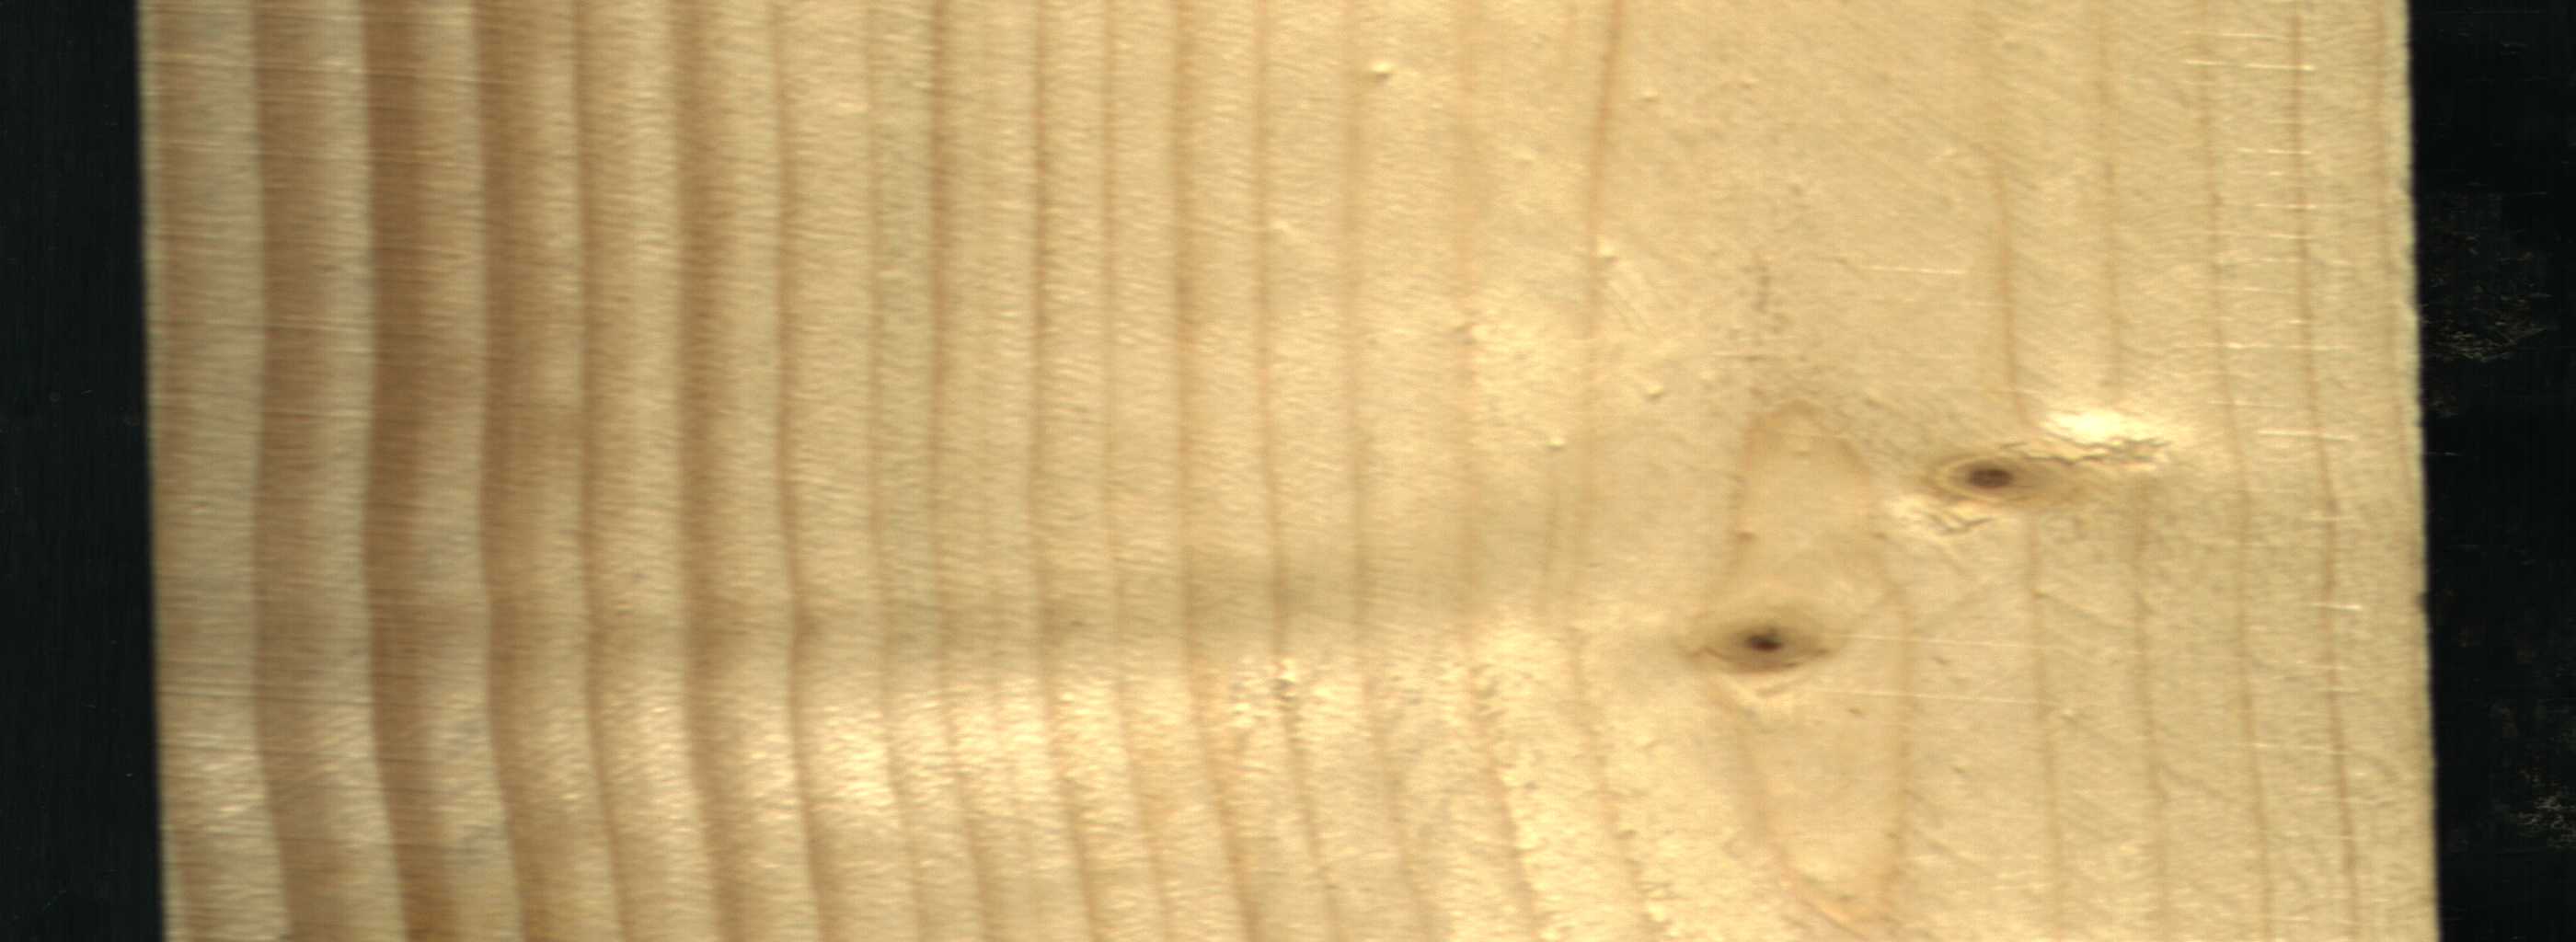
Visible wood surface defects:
Live_Knot
Live_Knot